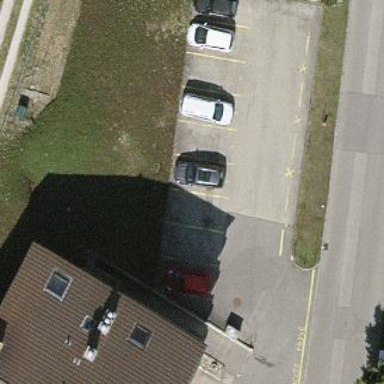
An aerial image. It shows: Parking space is available.